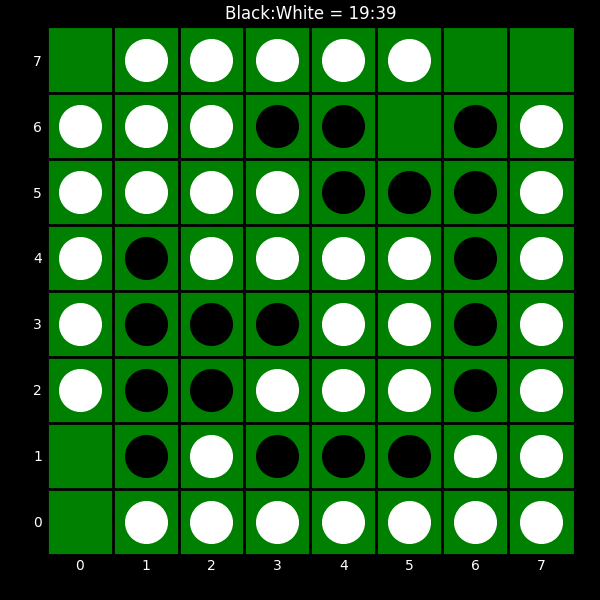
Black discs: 19
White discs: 39